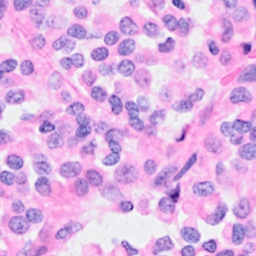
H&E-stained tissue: Breast